Question: My current layout is this:

Say I want to dim the entire body when I hover over "More Info" in the navbar and show some information on the newly dimmed body, over everything that was there before; how would I go about doing that?
Everything I have found so far seems to use the fact that what you are trying to dim is the child of what you are hovering over, but if what I am hovering over is a navbar list item, I don't think I can do that, because I will need paragraphs to write the information I want to display.
My Code is as follows:
'''
<html lang="en">
<head>
<meta charset="UTF-8">
<meta name="viewport" content="width=device-width, initial-scale=1.0">
<meta http-equiv="X-UA-Compatible" content="ie=edge">
<title>Pupillometer</title>
<link rel="stylesheet" href="style.css">
<link rel="stylesheet" href="hide.css">
</head>
<body>
<div class="container">
<nav class="navbar">
<ul>
<li><a href="#Home">Home</a></li>
<li><a href="#About">About</a></li>
<li><a href="#Product">Product</a></li>
<li><a href="#Contact">Contact</a></li>
<li class = "More"><a href="#"><div class="Para"></div>More Info</a></li>
</ul>
</nav>
<div class="Moreinfo">
<p>Lorem Ipsum is simply dummy text of the printing and typesetting industry. Lorem Ipsum has been the industry's standard dummy text ever since the 1500s, when an unknown printer took a galley of type and scrambled it to make a type specimen book. It has survived not only five centuries, but also the leap into electronic typesetting, remaining essentially unchanged. It was popularised in the 1960s with the release of Letraset sheets containing Lorem Ipsum passages, and more recently with desktop publishing software like Aldus PageMaker including versions of Lorem Ipsum.</p>
</div>
</div>
</body>
</html>
'''
'''
* {
margin: 0;
padding: 0;
}
body {
color: white;
font: arial sans-serif;
width: 100%;
height: 100vh;
background-color: #333;
overflow: hidden;
background: url('https://source.unsplash.com/K2tdx2mFDHc/1600x900') no-repeat center center/cover;;
}
.container {
width: 100%;
height: 100%;
overflow-y: scroll;
scroll-behavior: smooth;
scroll-snap-type: y mandatory;
}
.container {
width: 100%;
height: 100vh;
}
.navbar {
position: fixed;
display: flex;
top:0;
width: 100%;
height: 60px;
background: rgba(0, 0, 0, 0.5);
justify-content: center;
}
.navbar ul {
display: flex;
list-style: none;
justify-content: center;
align-items: center;
}
.navbar ul li {
margin: 0 1rem;
padding: 1.5rem;
}
.navbar ul li a {
text-decoration: none;
color: white;
transition: color 0.25s ease-in;
}
.navbar ul li a:hover {
text-decoration: none;
color: skyblue;
}
.navbar ul li.More:hover a {
color: red;
}
section {
display: flex;
flex-direction: column;
align-items: center;
justify-content: center;
text-align: center;
width: 100%;
height: 100vh;
scroll-snap-align: center;
}
section h1 {
font-size: 4rem;
}
section p {
font-size: 1.5rem;
}
'''
'''
.Moreinfo {
background:rgba(0,0,0,0.2);
width:100%;
height:100%;
position:absolute;
top: 60px;
display:none;
margin:0 auto;
overflow:hidden;
z-index: 1;
}
.navbar ul li.More:hover + .Moreinfo{
display: block;
}
'''
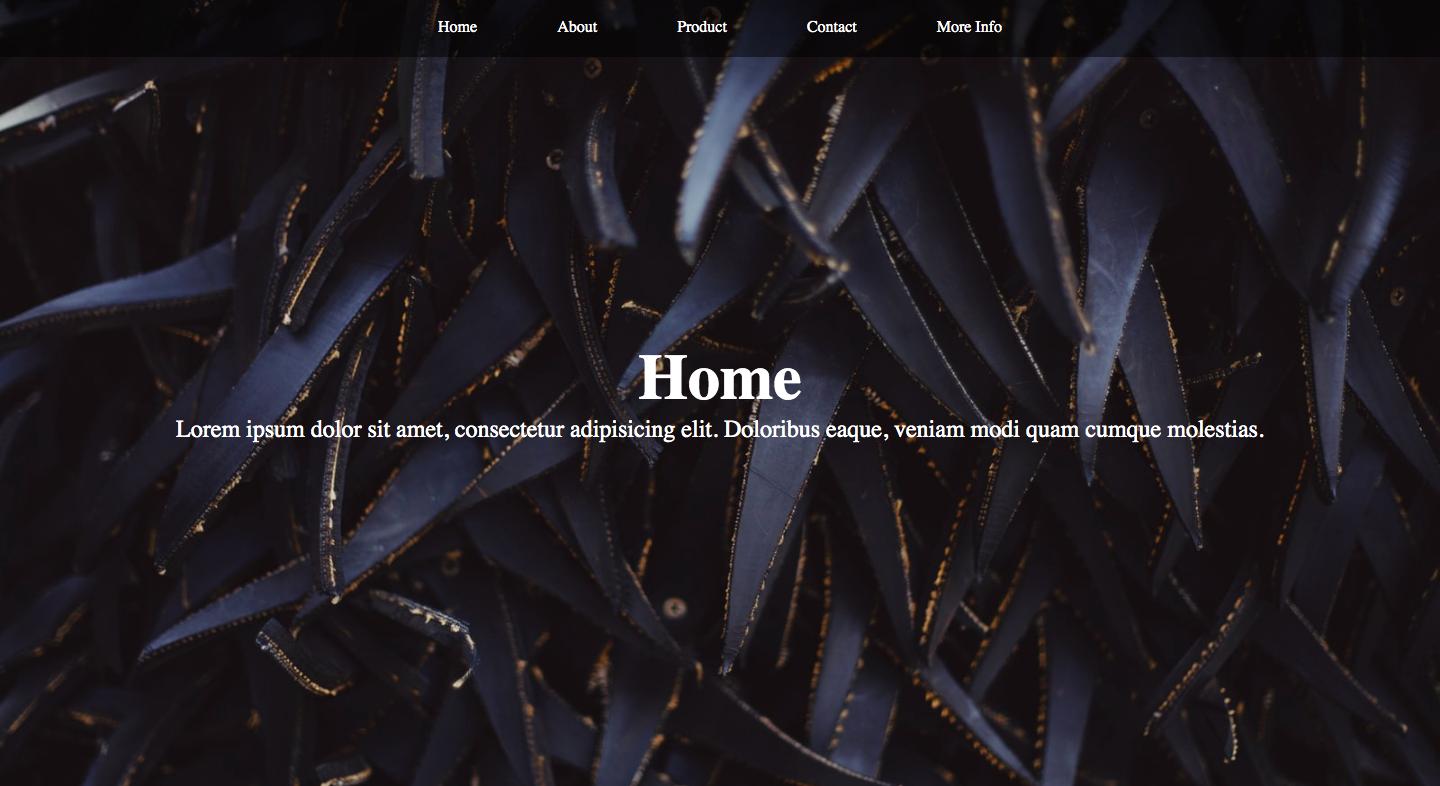
Answer: '''
$( '.More' ).hover(function() {
$( '.Moreinfo' ).toggleClass( "show" );
});
'''
Please check below link for exact what you want.
Please follow my <URL> link